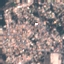
Label: Residential